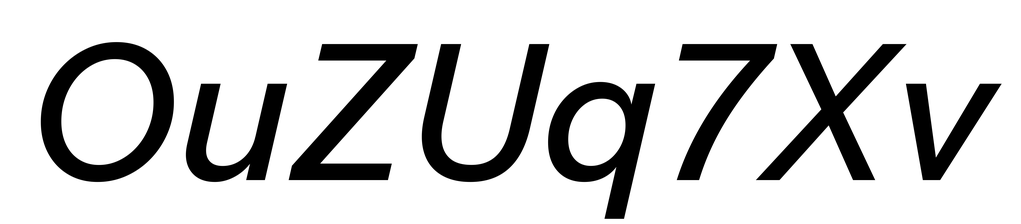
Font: InstrumentSans-Italic_Medium_Italic